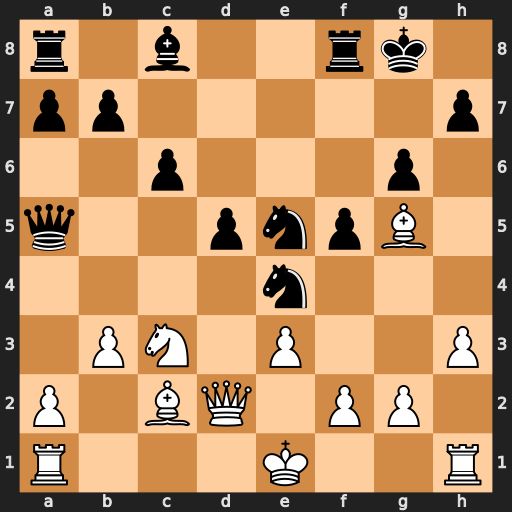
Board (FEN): r1b2rk1/pp5p/2p3p1/q2pnpB1/4n3/1PN1P2P/P1BQ1PP1/R3K2R
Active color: w
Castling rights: KQ
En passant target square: -
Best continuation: Nxe4 Qxd2+ Nxd2